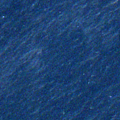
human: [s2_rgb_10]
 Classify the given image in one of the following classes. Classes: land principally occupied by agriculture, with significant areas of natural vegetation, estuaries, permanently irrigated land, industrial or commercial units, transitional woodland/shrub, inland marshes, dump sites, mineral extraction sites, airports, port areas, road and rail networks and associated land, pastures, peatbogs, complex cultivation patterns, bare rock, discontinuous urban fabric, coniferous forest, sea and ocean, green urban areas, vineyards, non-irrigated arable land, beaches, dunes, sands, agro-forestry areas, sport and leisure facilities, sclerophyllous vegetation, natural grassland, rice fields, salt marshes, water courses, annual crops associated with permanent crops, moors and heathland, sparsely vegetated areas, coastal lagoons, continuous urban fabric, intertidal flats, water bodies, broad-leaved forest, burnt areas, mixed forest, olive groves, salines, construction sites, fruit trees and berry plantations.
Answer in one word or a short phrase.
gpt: sea and ocean